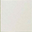
Piece: xx